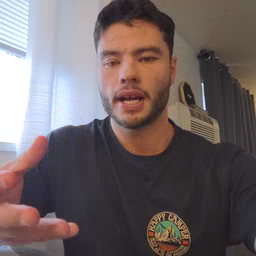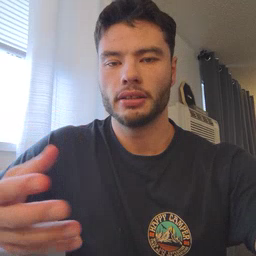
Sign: many